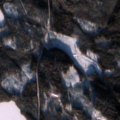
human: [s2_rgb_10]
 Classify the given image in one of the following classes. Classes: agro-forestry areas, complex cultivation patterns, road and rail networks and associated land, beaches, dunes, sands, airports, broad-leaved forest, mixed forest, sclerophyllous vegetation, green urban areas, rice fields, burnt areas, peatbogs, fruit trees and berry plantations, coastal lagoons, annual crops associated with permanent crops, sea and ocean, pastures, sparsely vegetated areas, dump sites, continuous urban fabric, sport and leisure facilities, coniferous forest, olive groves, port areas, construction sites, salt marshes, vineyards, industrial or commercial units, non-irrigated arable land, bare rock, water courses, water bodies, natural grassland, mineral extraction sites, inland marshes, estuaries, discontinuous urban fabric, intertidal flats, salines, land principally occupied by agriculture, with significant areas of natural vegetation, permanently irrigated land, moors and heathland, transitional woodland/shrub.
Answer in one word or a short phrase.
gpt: coniferous forest, mixed forest, transitional woodland/shrub, water bodies